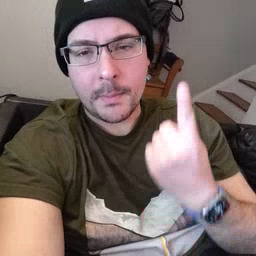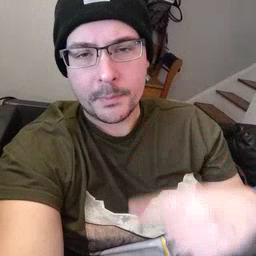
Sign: up